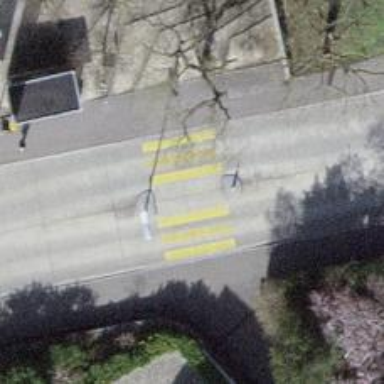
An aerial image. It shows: Marked crossing on asphalt footway.